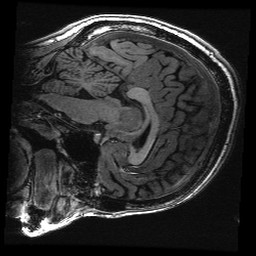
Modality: T1w
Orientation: sagittal
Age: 24
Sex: female
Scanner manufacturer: ge
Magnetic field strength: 3 T
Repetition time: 0.008848 s
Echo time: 0.003544 s